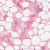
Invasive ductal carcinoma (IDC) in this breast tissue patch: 0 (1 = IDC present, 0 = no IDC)